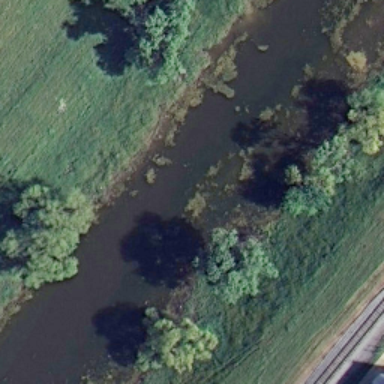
It is a river with some plants on one bank and a road on the other side .